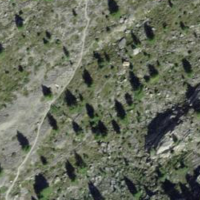
EUNIS habitat code: 31
Species observed at this site:
Rupicapra rupicapra
Chamaenerion fleischeri